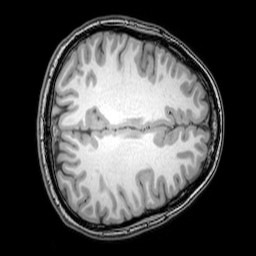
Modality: T1w
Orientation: axial
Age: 25
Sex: female
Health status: healthy
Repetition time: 0.081 s
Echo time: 0.037 s